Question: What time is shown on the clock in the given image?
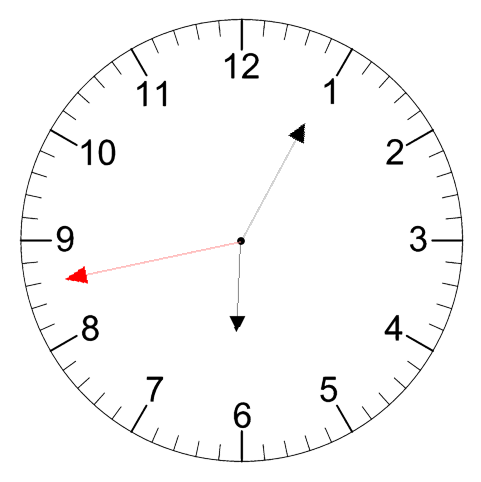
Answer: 06:04:43